Question: Count the number of objects in the diagram.
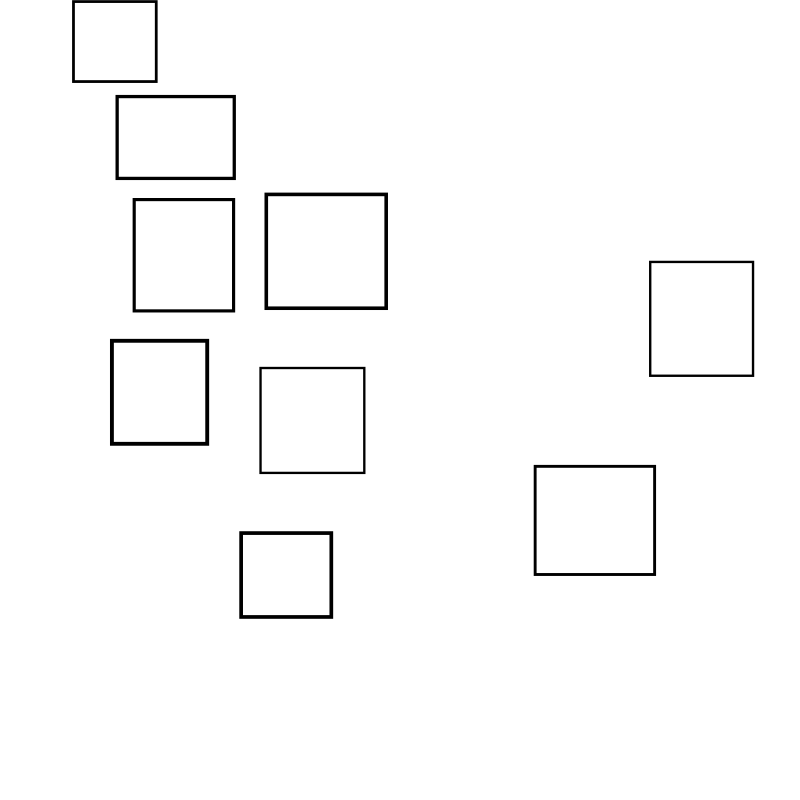
Answer: 9